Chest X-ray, AP view. Patient: 34 years old, sex F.
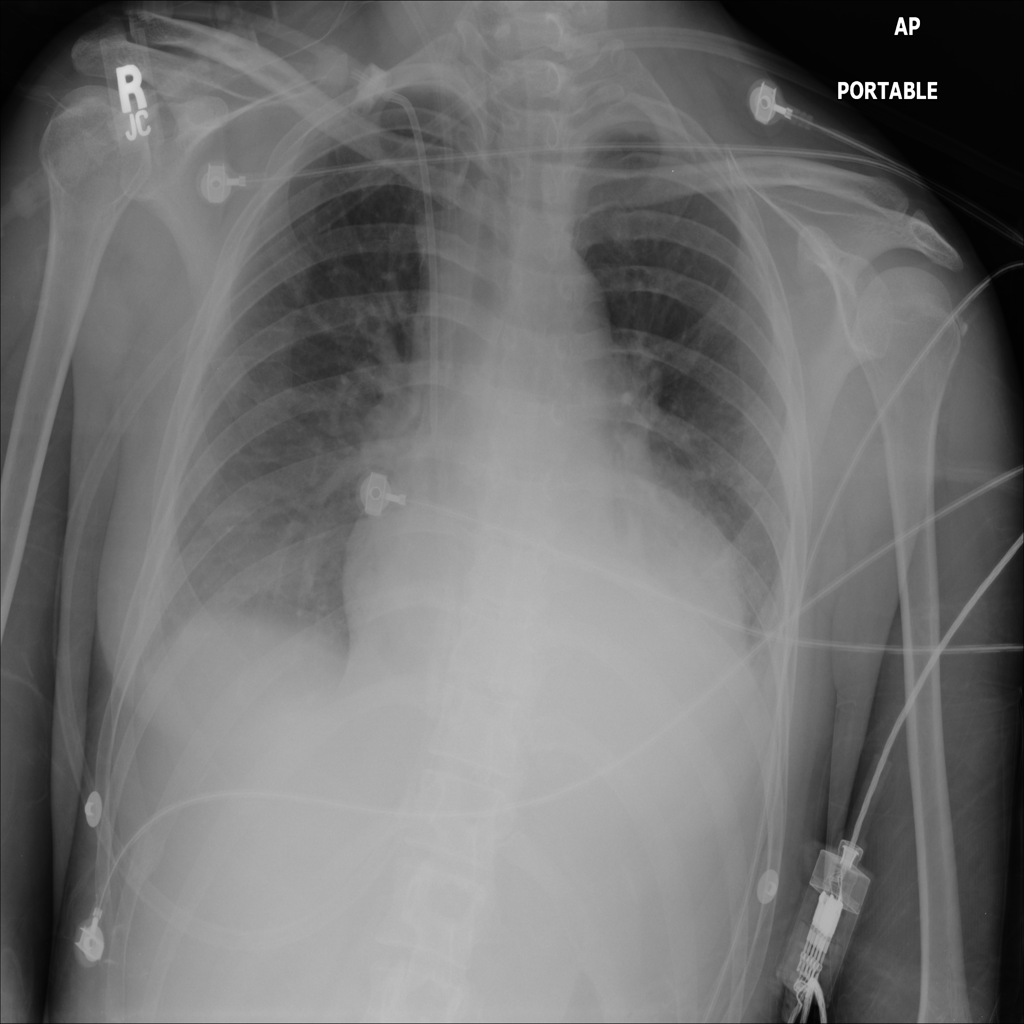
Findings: No Finding